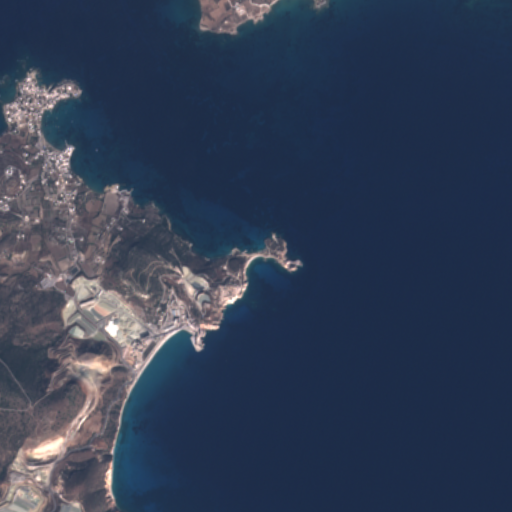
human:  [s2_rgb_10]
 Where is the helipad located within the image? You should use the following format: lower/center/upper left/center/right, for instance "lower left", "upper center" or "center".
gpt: The helipad is located in the center of the image.
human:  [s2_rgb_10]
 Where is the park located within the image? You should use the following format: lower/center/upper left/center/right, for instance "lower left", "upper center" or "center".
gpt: The park is located in the center left of the image.
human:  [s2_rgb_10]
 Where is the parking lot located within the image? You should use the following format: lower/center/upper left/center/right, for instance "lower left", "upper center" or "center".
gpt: The parking lot is located in the upper left of the image.
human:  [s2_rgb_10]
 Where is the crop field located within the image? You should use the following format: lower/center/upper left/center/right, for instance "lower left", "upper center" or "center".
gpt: There is no crop field in the image.